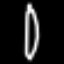
Label: pencil